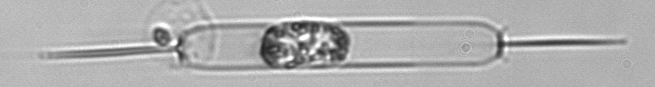
Label: Ditylum_brightwellii